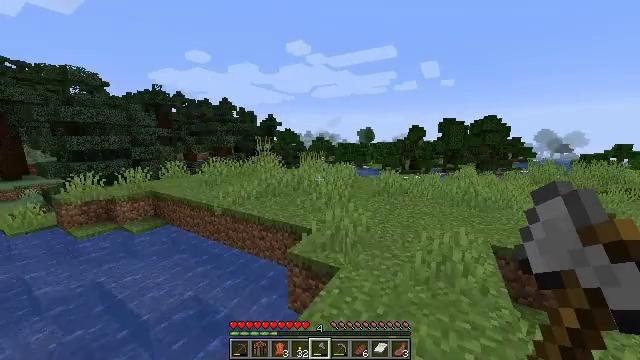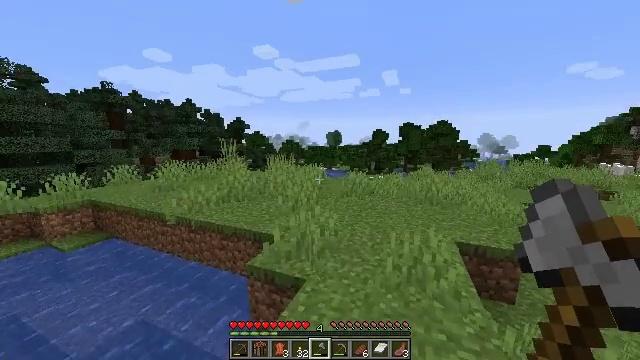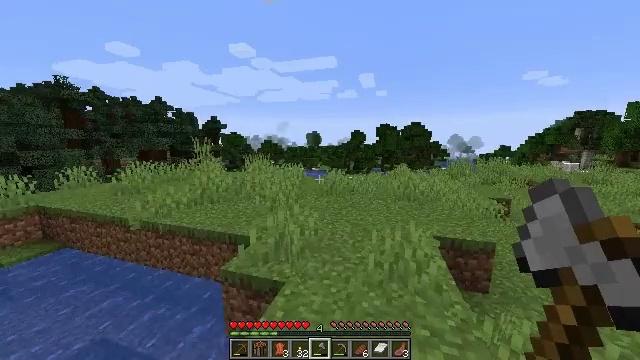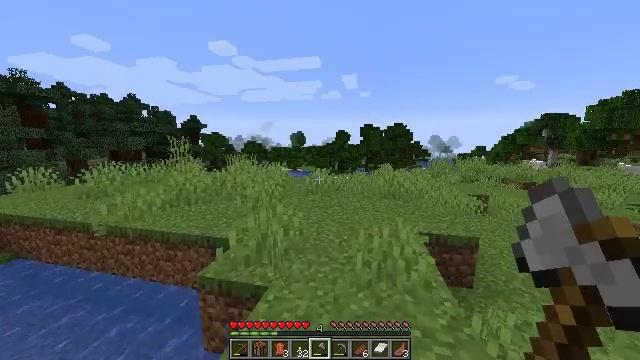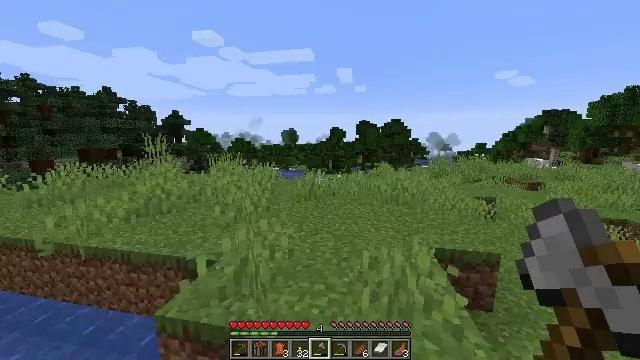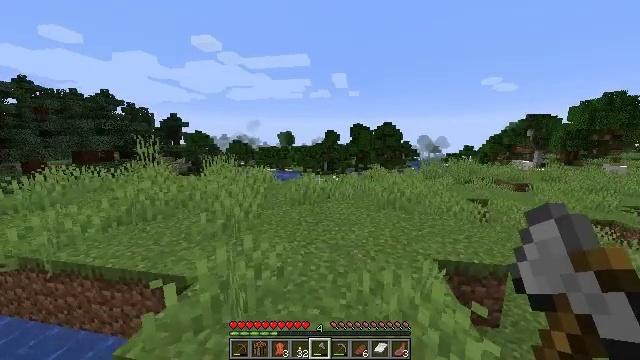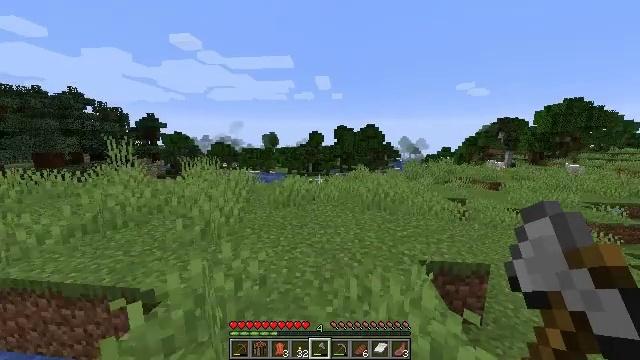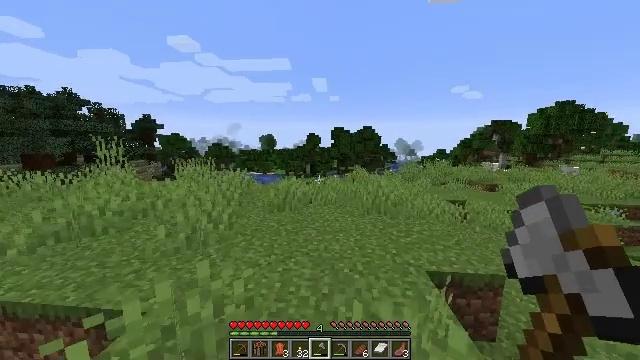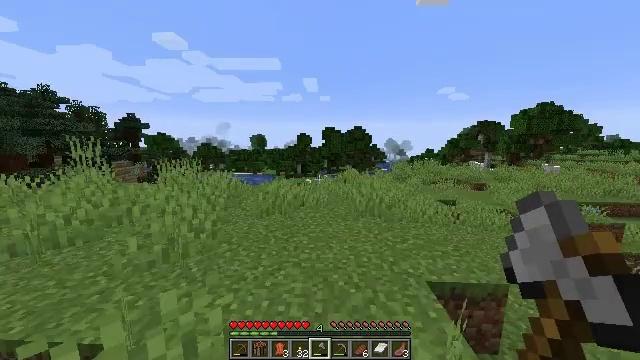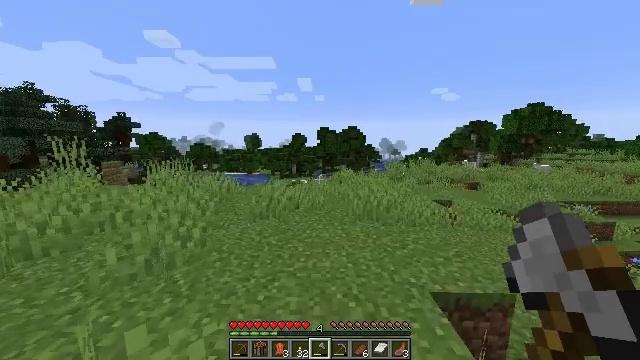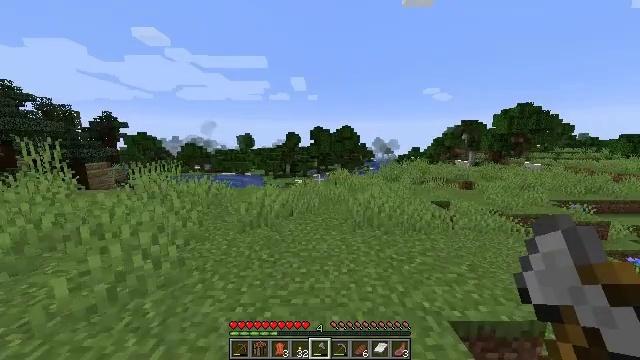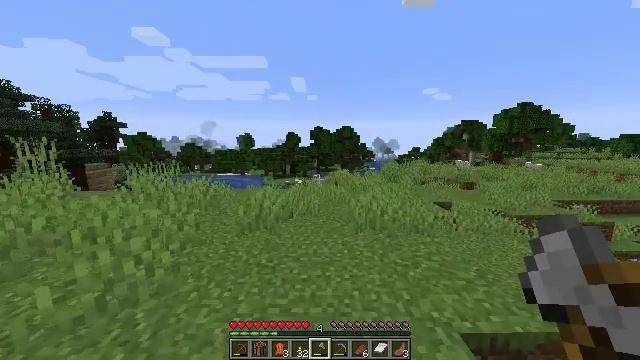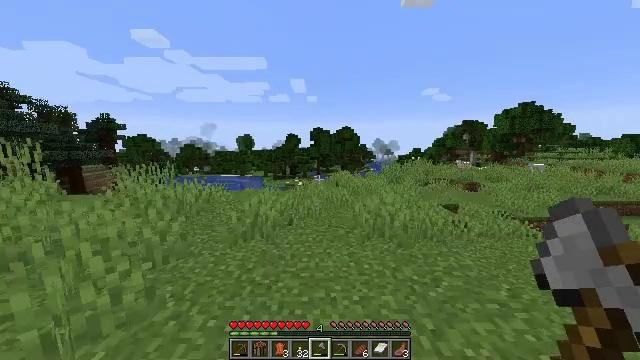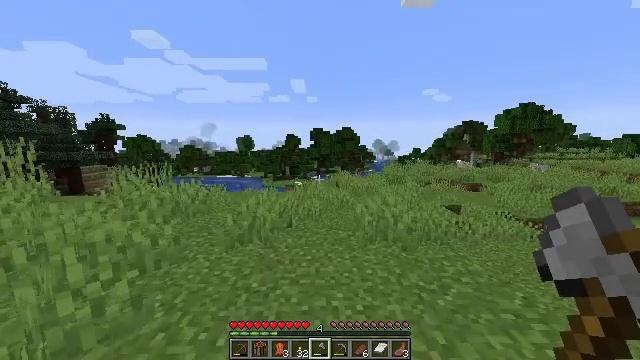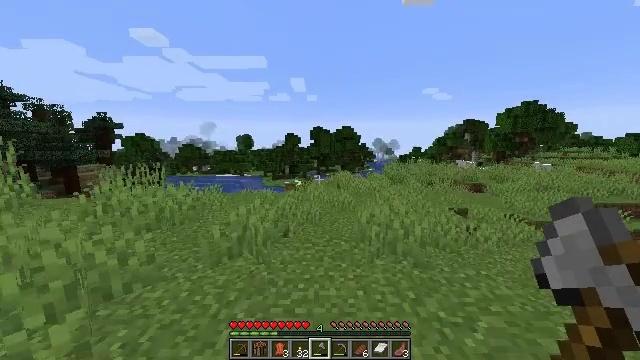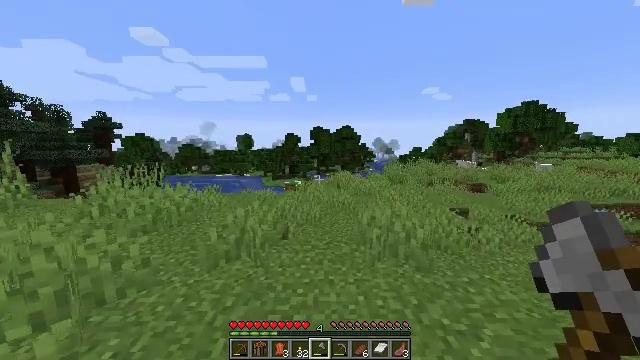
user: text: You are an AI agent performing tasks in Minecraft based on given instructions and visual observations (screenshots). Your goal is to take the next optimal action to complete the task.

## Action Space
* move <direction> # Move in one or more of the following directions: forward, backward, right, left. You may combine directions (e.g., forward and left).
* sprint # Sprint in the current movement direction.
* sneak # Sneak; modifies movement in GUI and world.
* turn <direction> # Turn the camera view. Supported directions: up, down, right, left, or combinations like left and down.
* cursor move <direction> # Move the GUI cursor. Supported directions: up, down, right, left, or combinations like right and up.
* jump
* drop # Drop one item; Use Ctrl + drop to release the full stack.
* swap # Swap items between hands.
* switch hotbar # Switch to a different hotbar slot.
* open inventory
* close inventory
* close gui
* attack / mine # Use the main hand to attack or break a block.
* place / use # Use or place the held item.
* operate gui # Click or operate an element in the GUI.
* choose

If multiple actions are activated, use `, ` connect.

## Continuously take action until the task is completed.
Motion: motion action
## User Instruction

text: Mine dirt from the ground.
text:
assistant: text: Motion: move forward, sprint, turn right
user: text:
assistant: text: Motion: move forward, sprint, turn right
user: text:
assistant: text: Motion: move forward, sprint, turn right
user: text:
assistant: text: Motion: move forward, sprint, turn right
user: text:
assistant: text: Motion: move forward, sprint, turn right
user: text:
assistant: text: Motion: move forward, sprint, turn right
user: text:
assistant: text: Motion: move forward, sprint
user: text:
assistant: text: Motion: move forward, sprint, turn right
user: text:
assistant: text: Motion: move forward, sprint, turn right
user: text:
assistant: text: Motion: move forward, sprint, turn right
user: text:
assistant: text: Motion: move forward, sprint
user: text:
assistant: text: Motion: move forward, sprint
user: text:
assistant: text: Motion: move forward, sprint
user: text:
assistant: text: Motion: move forward, sprint
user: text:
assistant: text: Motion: move forward, sprint
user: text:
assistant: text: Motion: move forward, sprint, turn right
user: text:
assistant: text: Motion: move forward, sprint, turn right
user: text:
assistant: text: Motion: move forward, sprint, turn right
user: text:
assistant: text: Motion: move forward, sprint
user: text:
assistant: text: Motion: move forward, sprint
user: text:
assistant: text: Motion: move forward, sprint
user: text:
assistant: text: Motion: move forward, sprint
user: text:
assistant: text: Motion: move forward, sprint
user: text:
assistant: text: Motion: move forward, sprint
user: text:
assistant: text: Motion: move forward, sprint
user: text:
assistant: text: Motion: move forward, sprint
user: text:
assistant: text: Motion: move forward, sprint
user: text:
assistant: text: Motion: move forward, sprint
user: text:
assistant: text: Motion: move forward, sprint, turn left
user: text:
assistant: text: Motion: move forward, sprint, turn left